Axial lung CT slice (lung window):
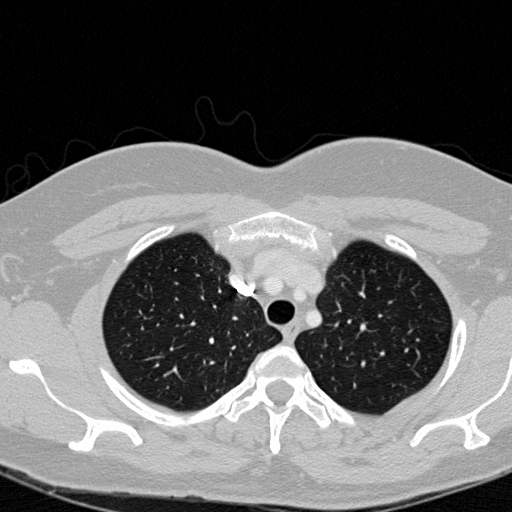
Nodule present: no